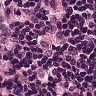
Metastatic tissue present: yes